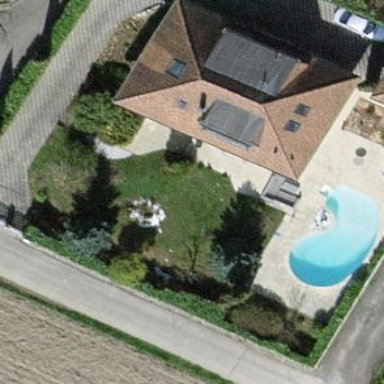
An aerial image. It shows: Detached building with hipped roof shape.